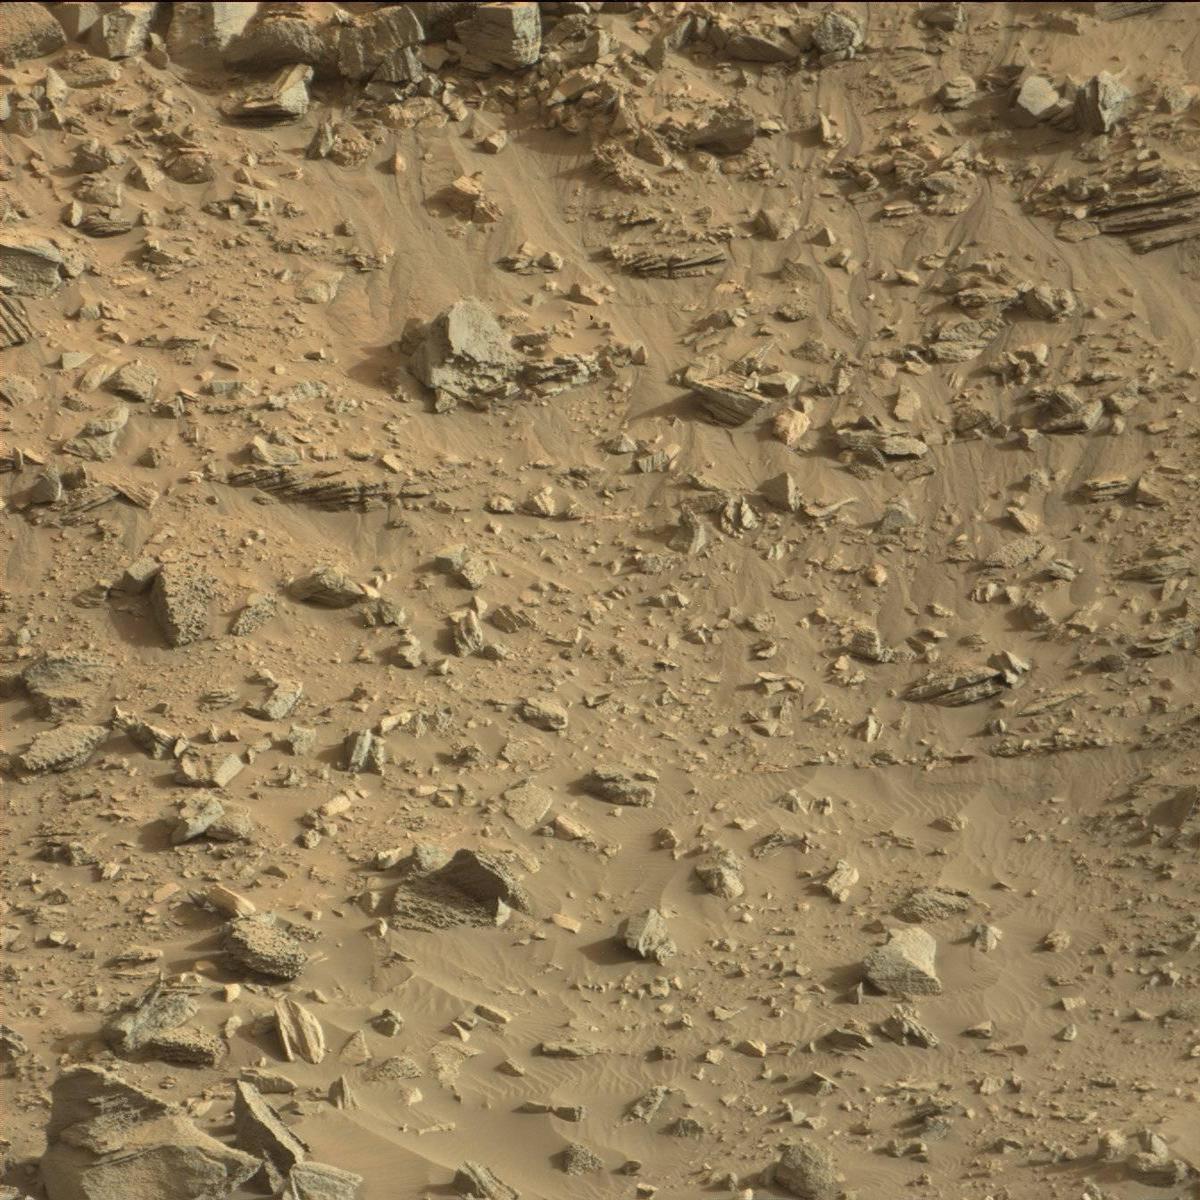
Terrain classes present: Bedrock, Rock, Sand / Soil